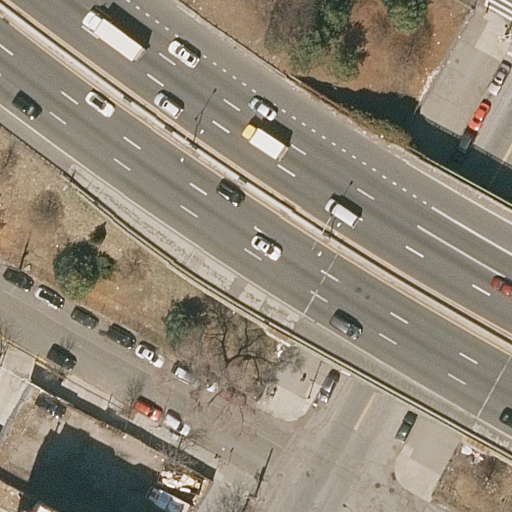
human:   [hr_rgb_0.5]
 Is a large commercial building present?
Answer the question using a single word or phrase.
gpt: no

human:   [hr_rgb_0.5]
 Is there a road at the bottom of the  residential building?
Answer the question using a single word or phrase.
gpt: no

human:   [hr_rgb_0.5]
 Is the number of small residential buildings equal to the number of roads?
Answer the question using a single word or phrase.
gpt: no

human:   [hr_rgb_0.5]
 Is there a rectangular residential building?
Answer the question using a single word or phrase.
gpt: no

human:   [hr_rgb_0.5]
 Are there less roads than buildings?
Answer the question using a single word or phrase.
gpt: no

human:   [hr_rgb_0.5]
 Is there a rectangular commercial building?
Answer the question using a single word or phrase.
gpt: no

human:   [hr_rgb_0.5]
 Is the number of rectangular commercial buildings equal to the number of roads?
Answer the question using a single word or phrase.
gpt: no

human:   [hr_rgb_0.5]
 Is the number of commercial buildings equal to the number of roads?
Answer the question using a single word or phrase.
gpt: no

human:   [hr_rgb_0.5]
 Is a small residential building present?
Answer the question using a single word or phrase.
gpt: no

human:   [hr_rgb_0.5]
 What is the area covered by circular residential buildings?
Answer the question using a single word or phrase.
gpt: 0m2

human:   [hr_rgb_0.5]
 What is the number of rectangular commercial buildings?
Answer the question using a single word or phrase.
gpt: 0

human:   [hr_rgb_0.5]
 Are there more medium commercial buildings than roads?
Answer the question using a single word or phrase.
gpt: no

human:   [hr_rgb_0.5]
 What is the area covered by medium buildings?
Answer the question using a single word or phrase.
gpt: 273m2

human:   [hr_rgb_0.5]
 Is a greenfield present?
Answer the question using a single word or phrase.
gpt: no

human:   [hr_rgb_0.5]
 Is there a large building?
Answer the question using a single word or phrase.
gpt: no

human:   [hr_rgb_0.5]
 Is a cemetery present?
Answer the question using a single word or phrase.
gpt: no

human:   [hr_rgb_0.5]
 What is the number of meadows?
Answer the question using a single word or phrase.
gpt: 0

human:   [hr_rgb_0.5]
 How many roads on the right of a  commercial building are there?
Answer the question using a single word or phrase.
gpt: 0

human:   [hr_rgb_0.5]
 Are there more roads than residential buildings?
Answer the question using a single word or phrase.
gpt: yes

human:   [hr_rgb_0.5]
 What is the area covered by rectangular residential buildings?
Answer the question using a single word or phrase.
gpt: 0m2

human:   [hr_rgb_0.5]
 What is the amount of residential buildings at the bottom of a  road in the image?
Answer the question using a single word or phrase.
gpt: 1

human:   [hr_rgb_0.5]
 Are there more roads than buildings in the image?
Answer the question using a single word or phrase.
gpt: yes

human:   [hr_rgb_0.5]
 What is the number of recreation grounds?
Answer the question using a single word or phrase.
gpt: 0

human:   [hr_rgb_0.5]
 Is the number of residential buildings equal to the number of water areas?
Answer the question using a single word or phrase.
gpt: no

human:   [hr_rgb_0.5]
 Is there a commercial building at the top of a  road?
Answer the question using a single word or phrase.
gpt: no

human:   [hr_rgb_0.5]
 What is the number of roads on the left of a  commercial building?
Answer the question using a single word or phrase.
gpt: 0

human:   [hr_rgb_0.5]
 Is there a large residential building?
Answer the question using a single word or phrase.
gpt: no

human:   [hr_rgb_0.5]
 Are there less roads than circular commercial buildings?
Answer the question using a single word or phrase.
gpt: no

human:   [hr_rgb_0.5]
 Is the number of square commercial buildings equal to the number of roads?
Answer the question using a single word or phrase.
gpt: no

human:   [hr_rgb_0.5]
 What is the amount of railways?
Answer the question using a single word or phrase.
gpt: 0

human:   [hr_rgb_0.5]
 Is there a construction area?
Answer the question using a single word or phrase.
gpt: no

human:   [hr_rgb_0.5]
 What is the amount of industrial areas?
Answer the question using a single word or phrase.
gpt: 0

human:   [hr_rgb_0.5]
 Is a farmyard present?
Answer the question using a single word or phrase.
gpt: no

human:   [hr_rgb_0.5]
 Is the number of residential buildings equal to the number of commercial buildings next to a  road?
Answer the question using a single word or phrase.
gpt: no

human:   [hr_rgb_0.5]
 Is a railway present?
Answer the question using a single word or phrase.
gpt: no

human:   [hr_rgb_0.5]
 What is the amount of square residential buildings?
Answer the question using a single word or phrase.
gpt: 0